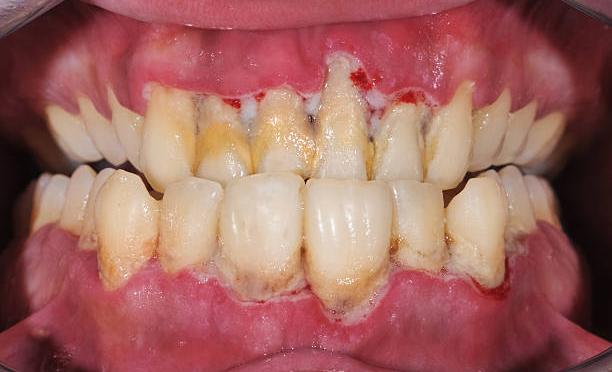
Condition: Gingivitis